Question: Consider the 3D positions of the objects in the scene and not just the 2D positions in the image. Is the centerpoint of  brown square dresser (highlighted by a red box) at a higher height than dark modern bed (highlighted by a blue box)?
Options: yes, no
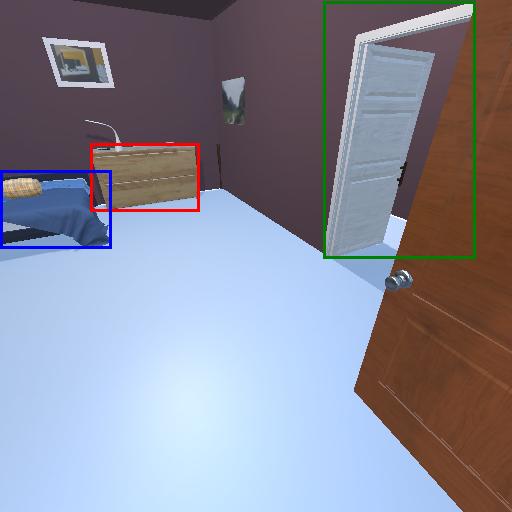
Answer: yes